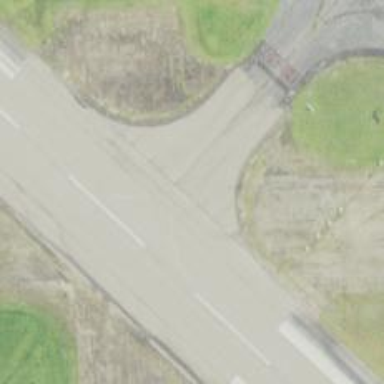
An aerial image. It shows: Asphalt taxiway in the airport.